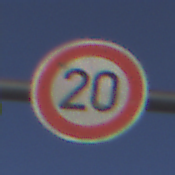
Verkehrszeichen: Geschwindigkeit20
Umgebung: Outdoor, Nature
Tageszeit: SunriseSunset
Wetter: PartlyCloudy
Licht: Natural
Jahreszeit: NotSpecified
Kontrast: HighContrast